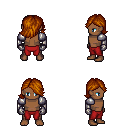
a pixel art fantasy rpg character, male body template, human, dark skin, steel arm armor, red pants, brunette swoop hairstyle, metal gloves, four views (front, back, left, right), 2x2 character sprite sheet, small pixel art, hard edges, no anti-aliasing